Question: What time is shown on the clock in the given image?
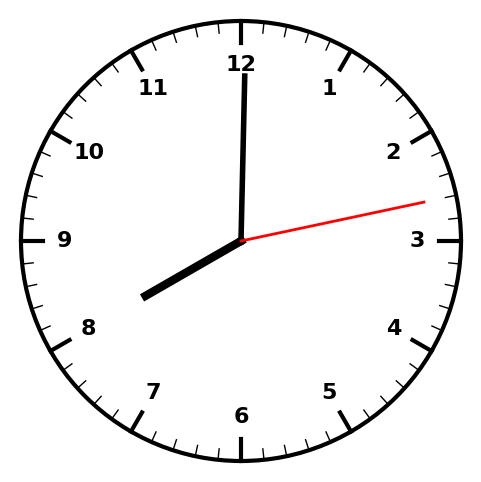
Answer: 08:00:13